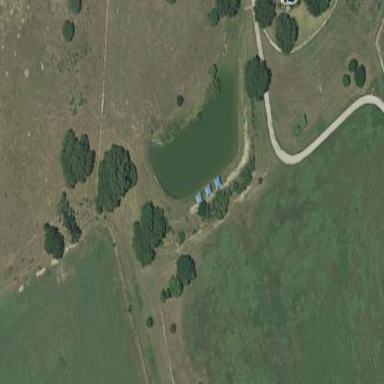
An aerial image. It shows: Pond surrounded by natural water.